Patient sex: M
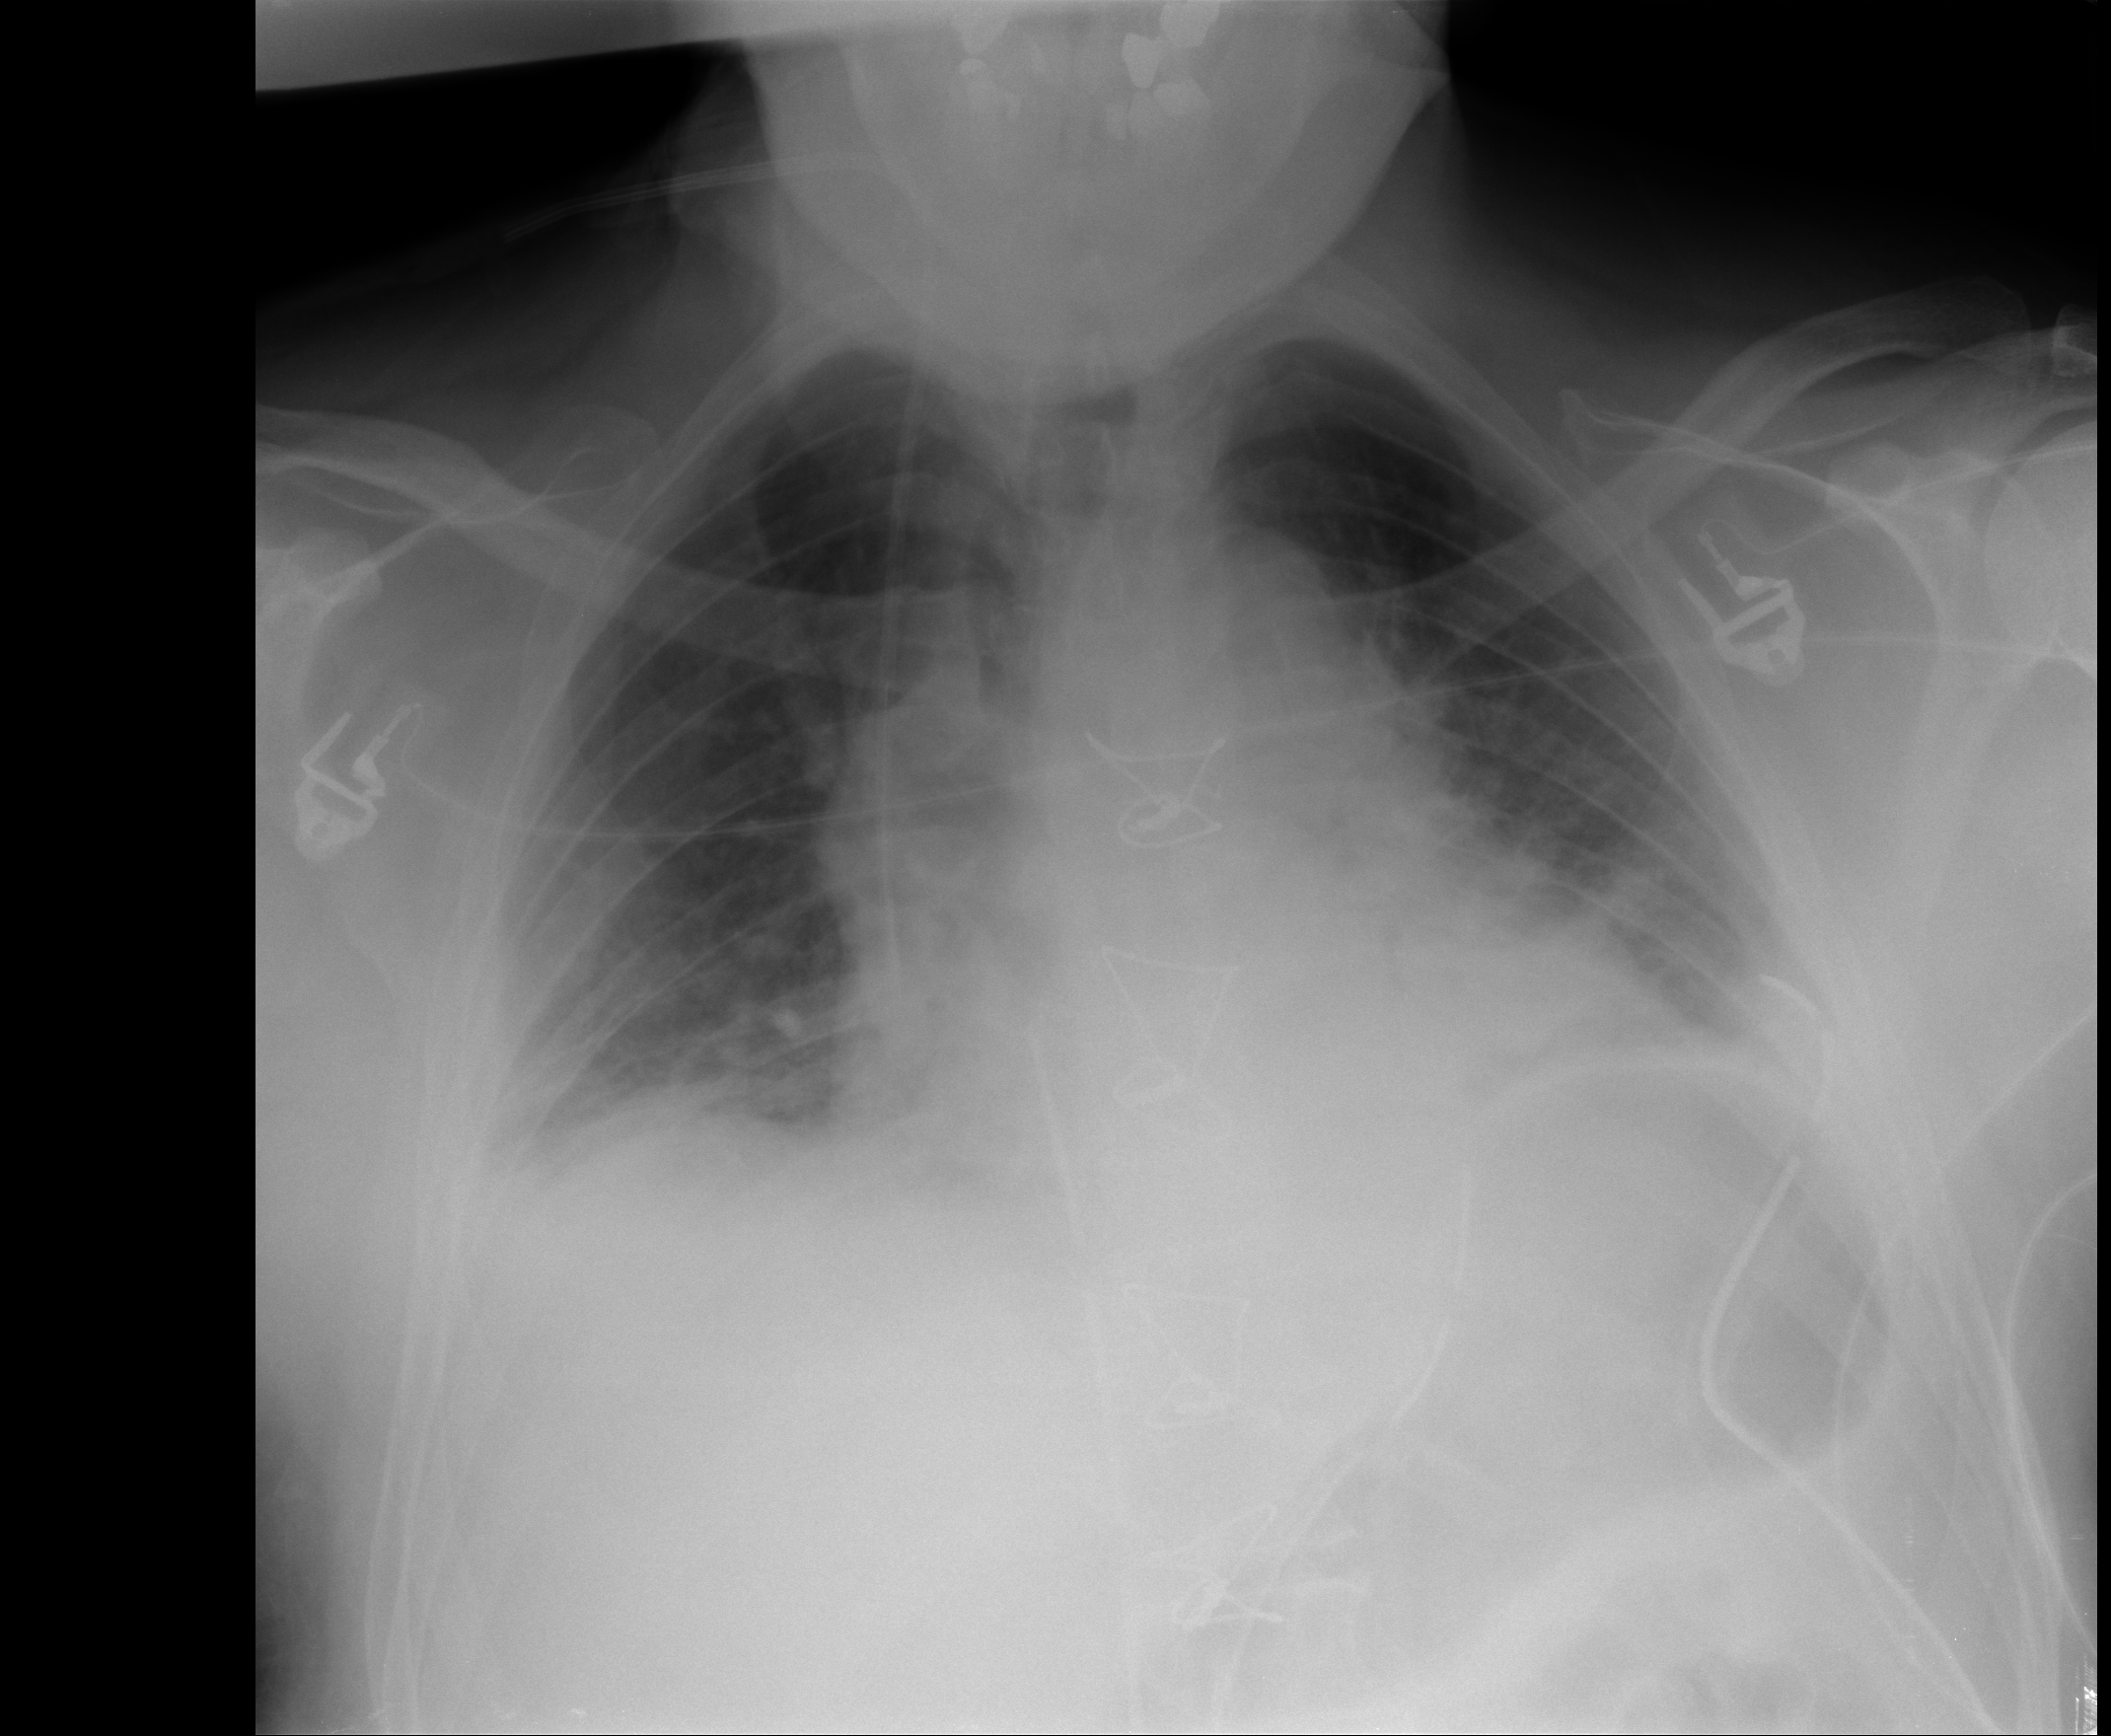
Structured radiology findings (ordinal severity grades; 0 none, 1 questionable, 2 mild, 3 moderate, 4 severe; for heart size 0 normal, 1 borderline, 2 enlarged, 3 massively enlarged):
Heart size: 2
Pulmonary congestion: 1
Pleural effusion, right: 1
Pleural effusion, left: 2
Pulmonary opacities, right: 0
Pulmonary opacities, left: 0
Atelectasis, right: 2
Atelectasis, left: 2